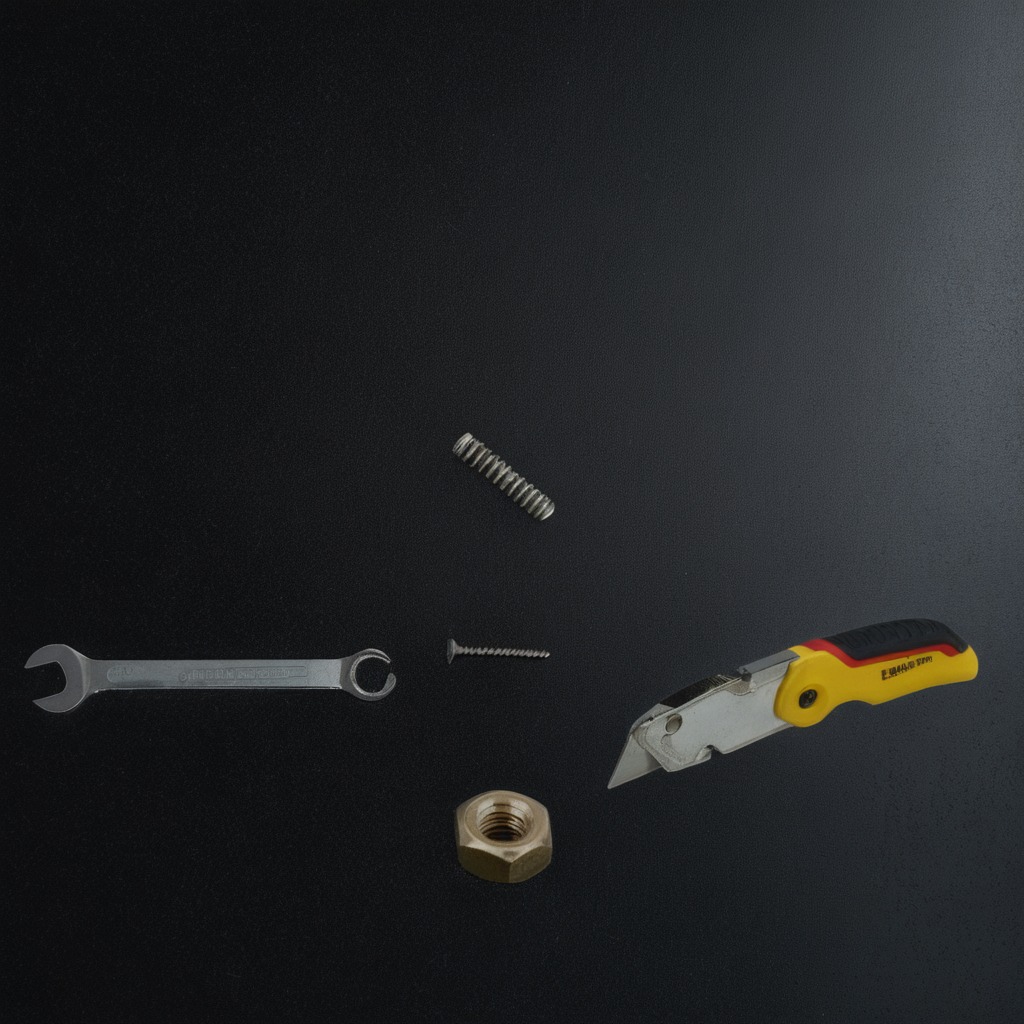
A utility knife, a metal machine screw, a coiled metal spring, a metal nut, and a wrench are lying on a clean granite tabletop covered with a black rubber mat inside a workshop at night dim ambient light soft shadows worn but beneath the mat